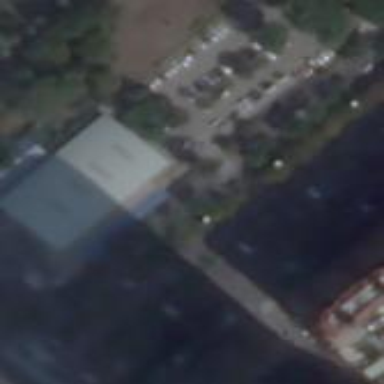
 dedicated for swimming leisure and sport."